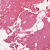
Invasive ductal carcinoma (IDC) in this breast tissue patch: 0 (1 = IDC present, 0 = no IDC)